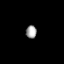
Tissue: prostate
Cell type: T cells
Senescence score: 0.7487
Nuclear area (px): 134
Mean DAPI intensity: 163.104